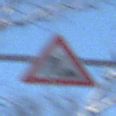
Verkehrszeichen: Arbeitsstelle
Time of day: MorningAfternoon
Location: Outdoor (Nature)
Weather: Clear
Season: Winter
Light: Natural